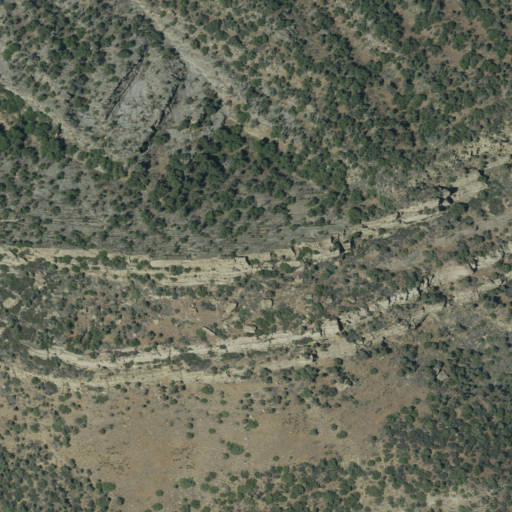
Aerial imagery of mountain in California named Eagle Rest Peak containing shrub, evergreen forest, and grassland